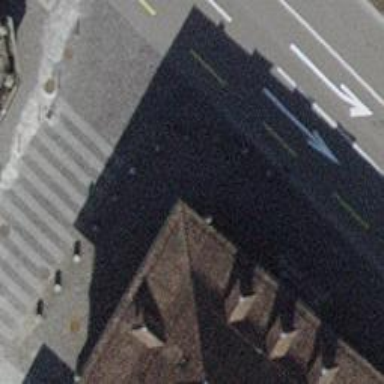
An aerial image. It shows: Bollard.